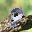
Label: 9